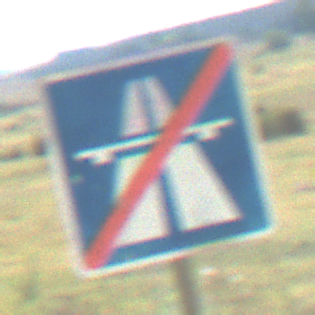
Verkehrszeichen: EndeAutbahn
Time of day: Midday
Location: Outdoor (Nature)
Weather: PartlyCloudy
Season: Autumn
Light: Natural